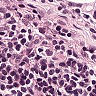
Metastatic tissue present: no